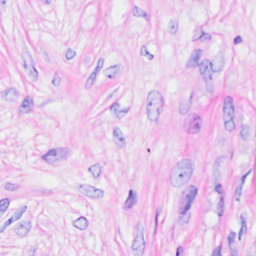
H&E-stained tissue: Breast